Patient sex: F
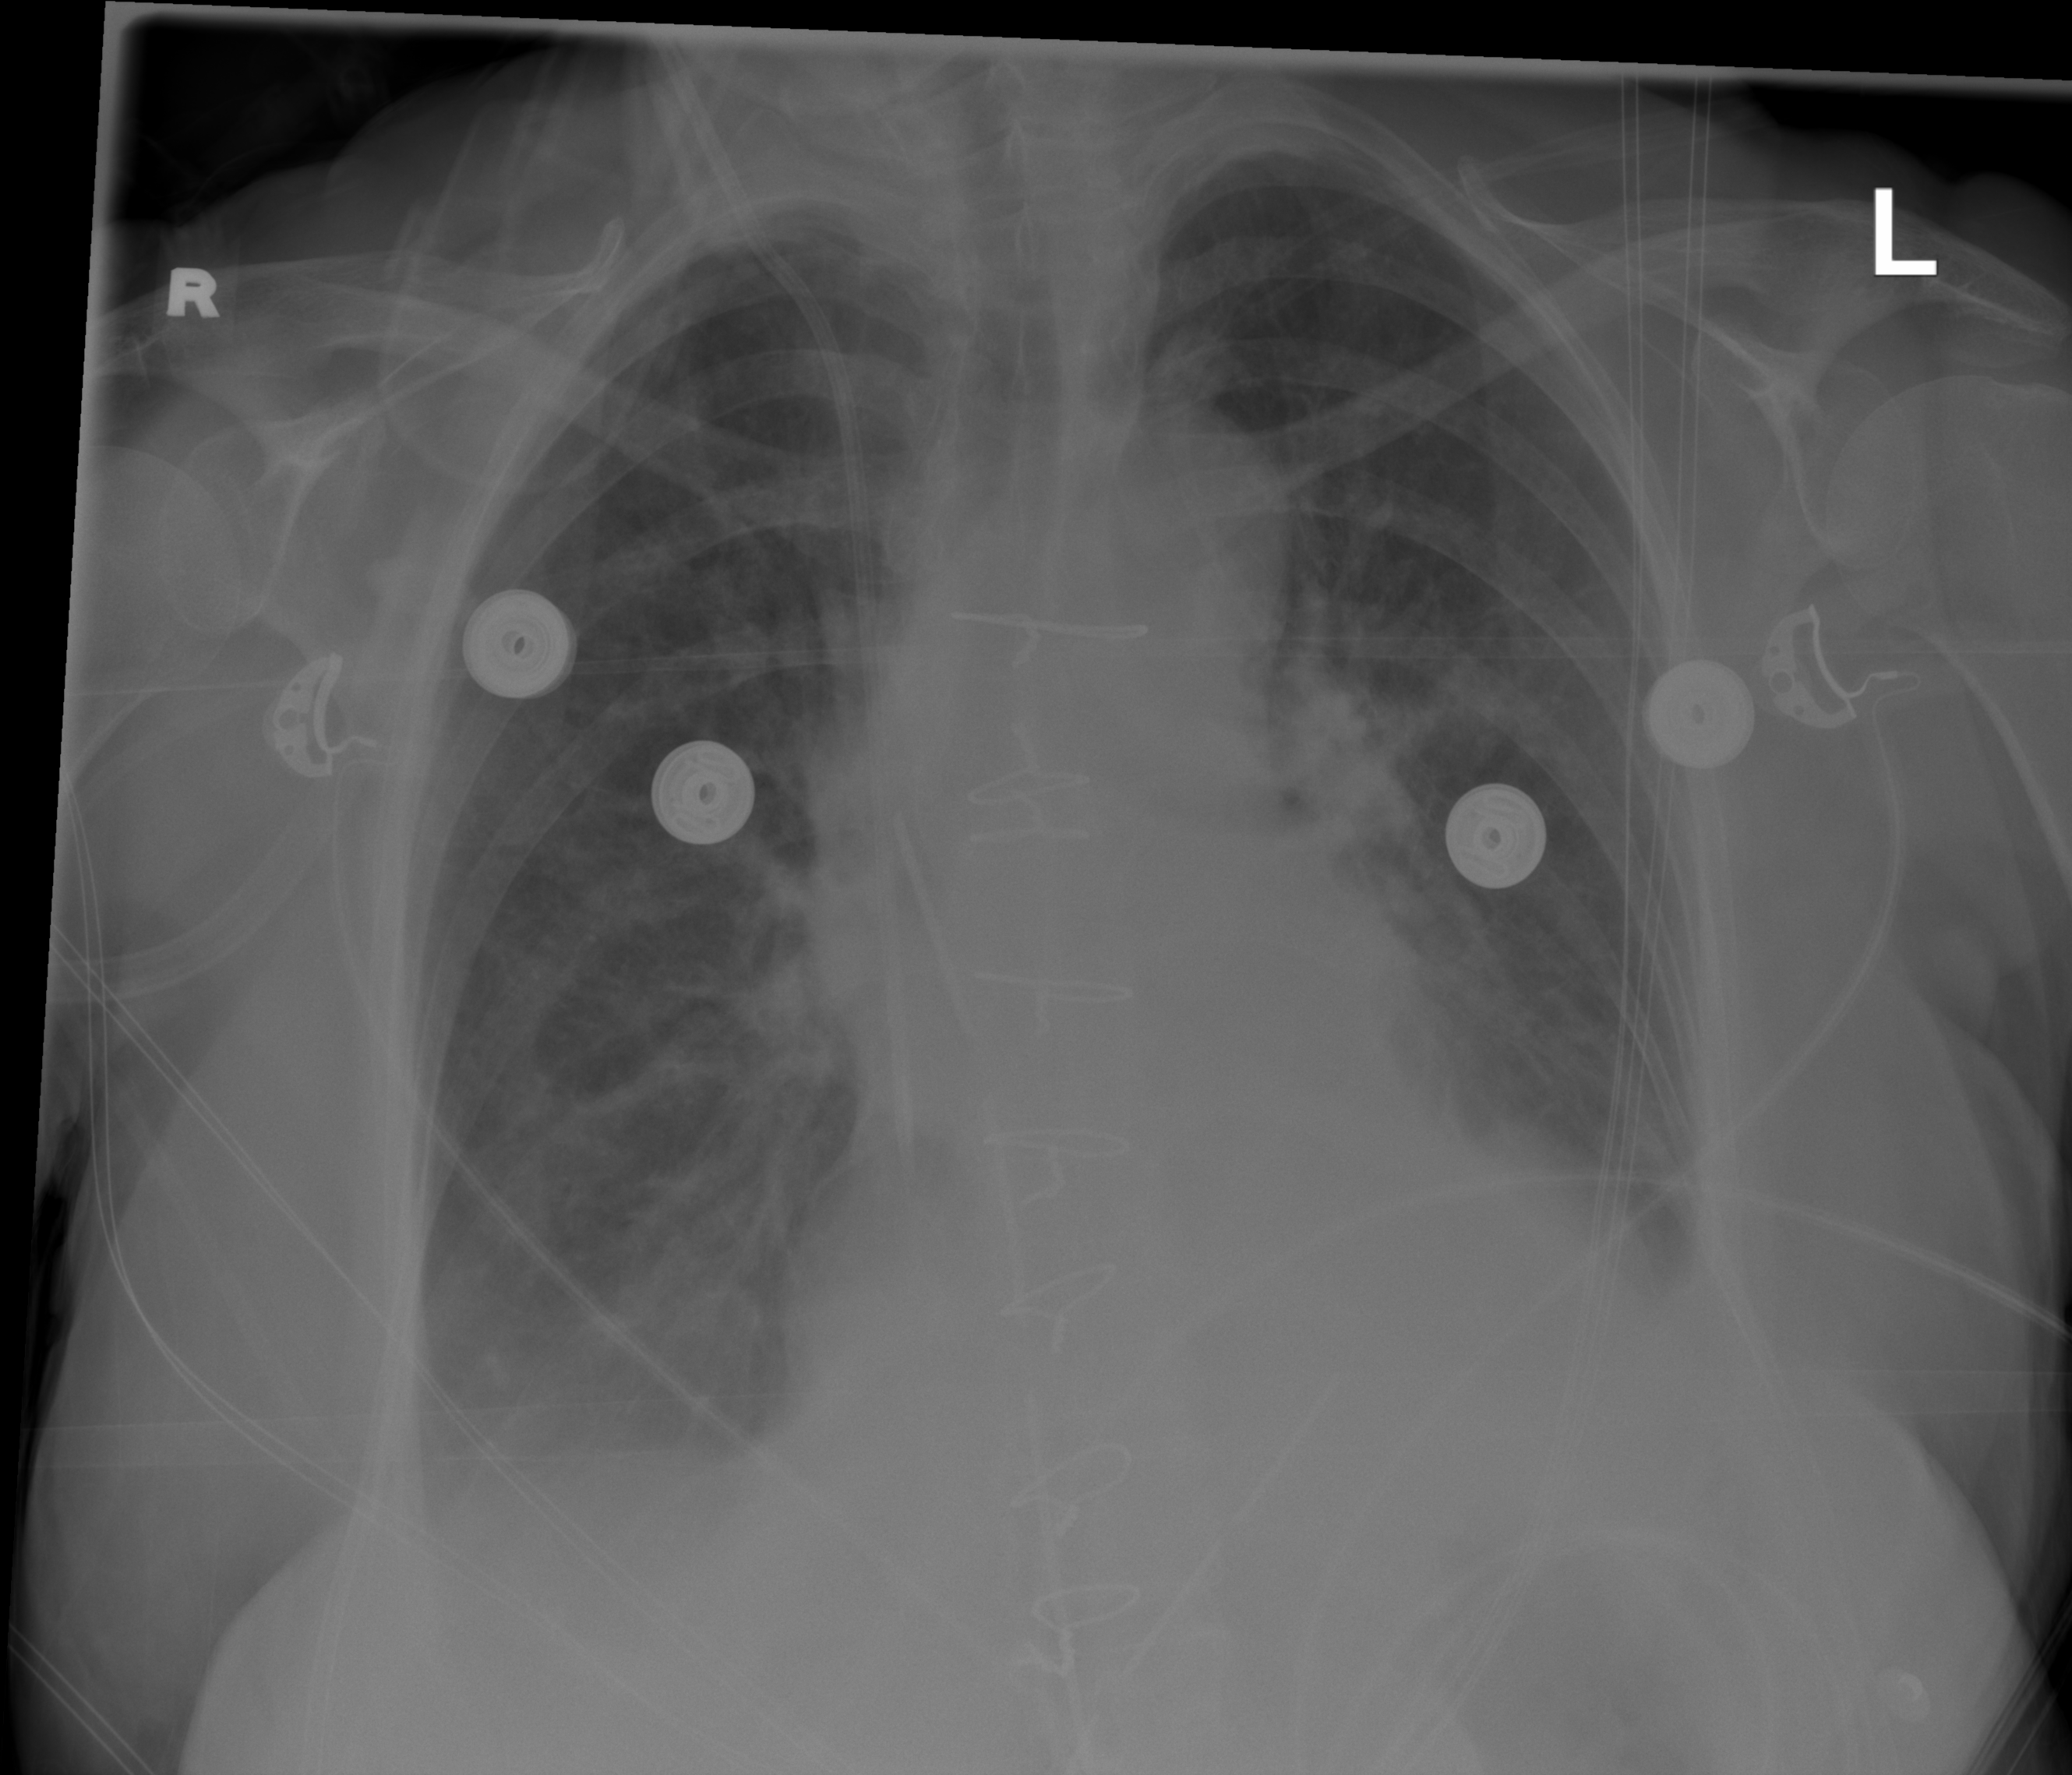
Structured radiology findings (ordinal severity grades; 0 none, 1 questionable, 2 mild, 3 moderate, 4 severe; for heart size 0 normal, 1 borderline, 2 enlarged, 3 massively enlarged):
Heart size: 0
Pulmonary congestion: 0
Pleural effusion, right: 2
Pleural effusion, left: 2
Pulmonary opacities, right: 0
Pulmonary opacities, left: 0
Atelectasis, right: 0
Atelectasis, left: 0